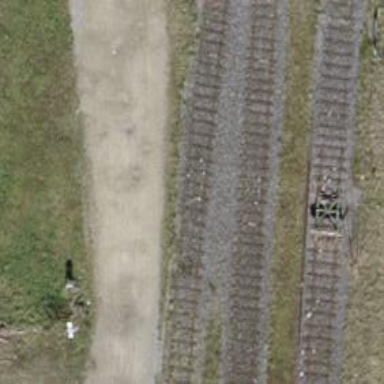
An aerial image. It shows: Preserved railway siding with one track.